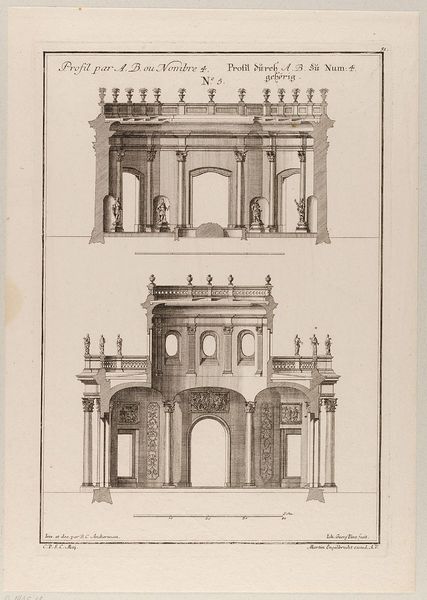
Titel: Profil von zwei Sommerhäusern
Künstler: Martin Engelbrecht
Standort: Hamburg
Institution: Museum für Kunst und Gewerbe Hamburg
Schlagwörter: säulen, architektur, barock, papier, grafik, graphik, fotografie, photographie, druckgraphik, druckgrafik, radierung, entwurf, arkaden, plan, grundriss, gartenhaus, gartenlaube, gartenpavillon, gerippt, reproduktionen, barockzeit, barockzeitalter, druckerzeugnisse, architekturdarstellungen, gebäudes, ornamentstich, vorlageblätter